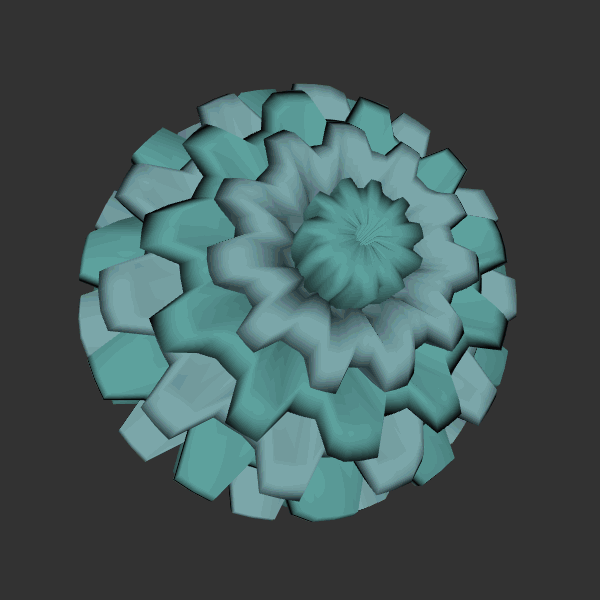
Background: dark